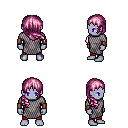
a pixel art fantasy rpg character, male body template, dark elf, purple skin, chain mail, red pants, pink right-swept hairstyle, leather bracers, four views (front, back, left, right), 2x2 character sprite sheet, small pixel art, hard edges, no anti-aliasing